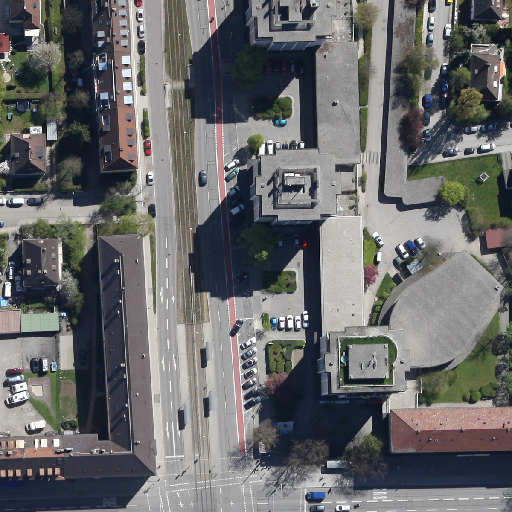
Referring expression: light-duty vehicle in the parking area